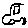
Label: car